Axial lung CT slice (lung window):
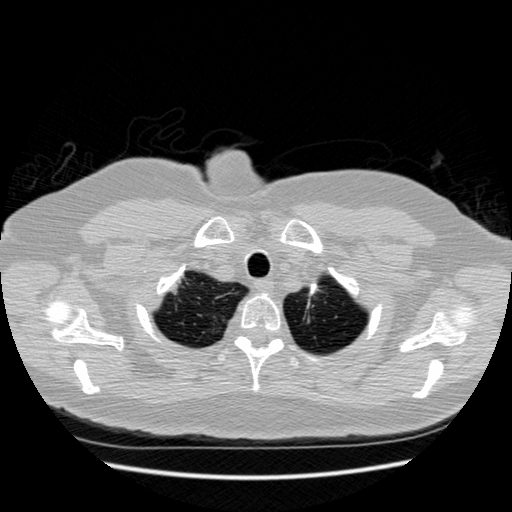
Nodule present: no